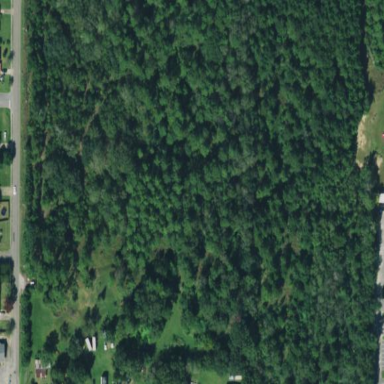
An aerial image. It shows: Serene woodland landscape.